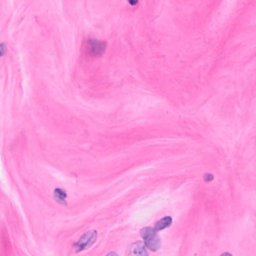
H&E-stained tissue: Breast